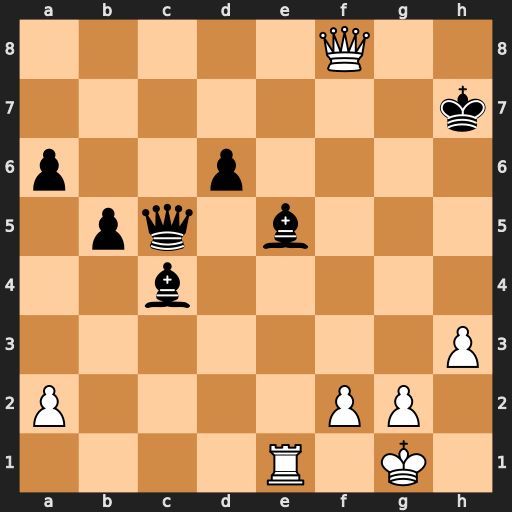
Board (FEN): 5Q2/7k/p2p4/1pq1b3/2b5/7P/P4PP1/4R1K1
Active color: w
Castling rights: -
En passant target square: -
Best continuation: Re4